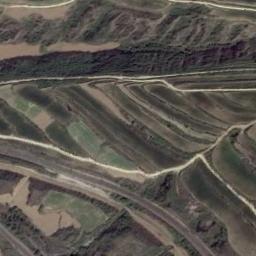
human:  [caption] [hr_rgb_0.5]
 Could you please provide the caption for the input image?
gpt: There are many roads on the terrace .

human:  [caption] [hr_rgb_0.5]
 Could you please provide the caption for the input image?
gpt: Most of the terraces are bare land .

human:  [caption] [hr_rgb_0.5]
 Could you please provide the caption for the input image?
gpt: A large layer of brown and green mixed terraces with several winding narrow paths .

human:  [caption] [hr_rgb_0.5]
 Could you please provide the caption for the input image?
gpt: The bare and green terrace is next to some trees .

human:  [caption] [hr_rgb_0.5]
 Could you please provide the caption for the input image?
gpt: There are two rivers go across the terraces .